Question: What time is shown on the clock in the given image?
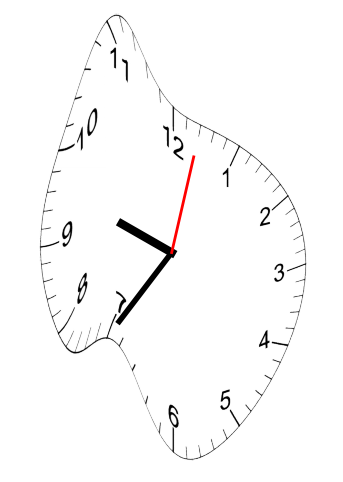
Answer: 09:35:02